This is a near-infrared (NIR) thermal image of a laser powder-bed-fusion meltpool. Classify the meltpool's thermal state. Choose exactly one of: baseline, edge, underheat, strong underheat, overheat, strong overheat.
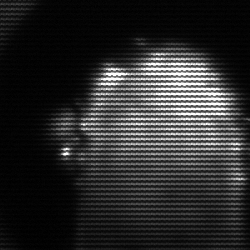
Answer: baseline